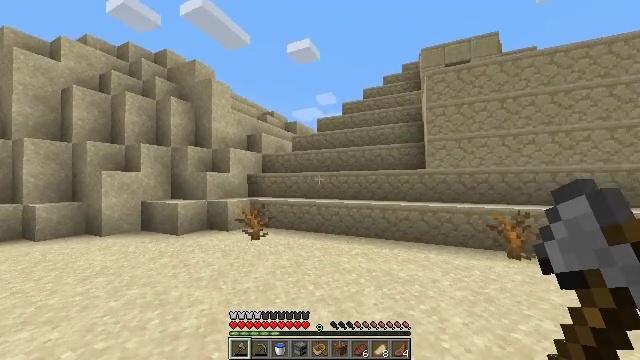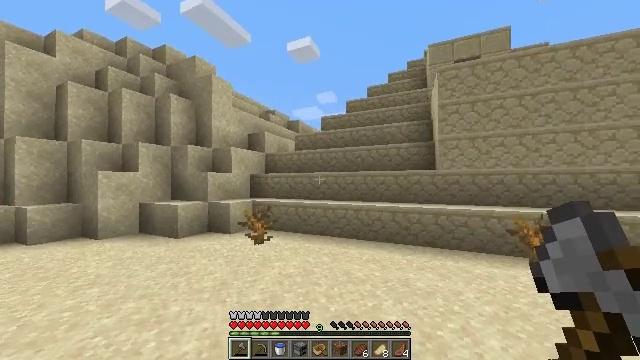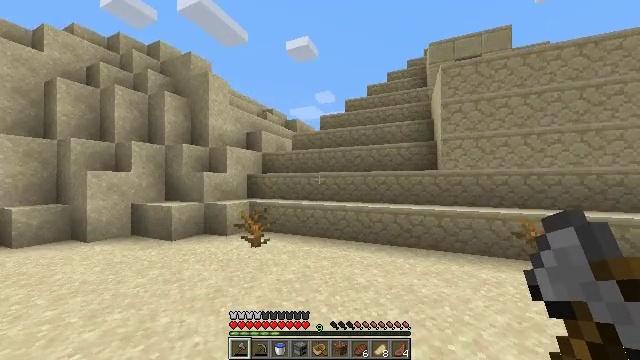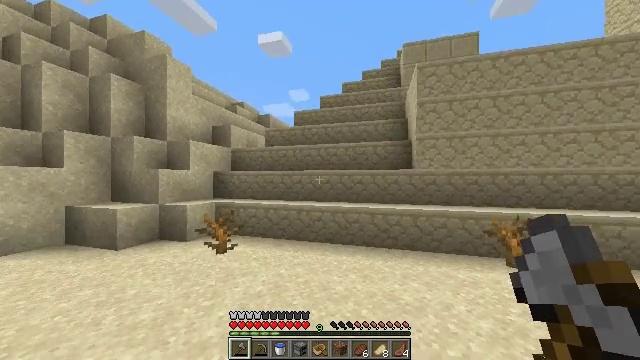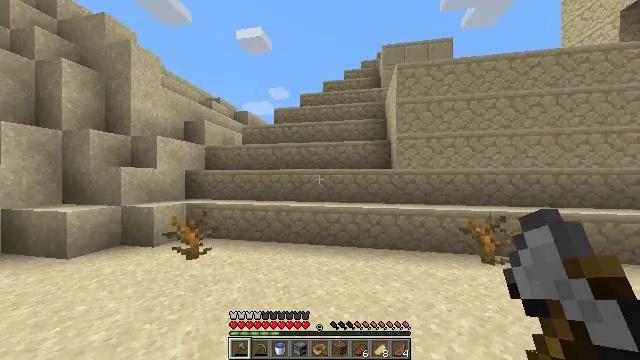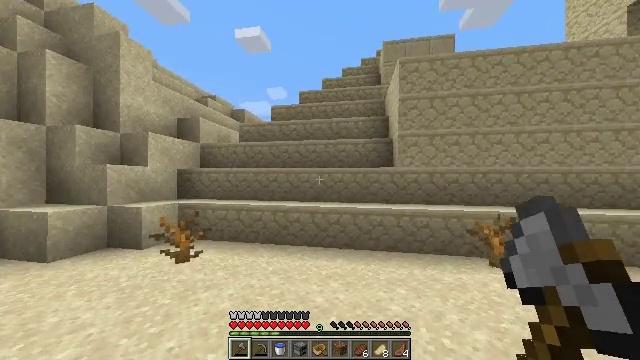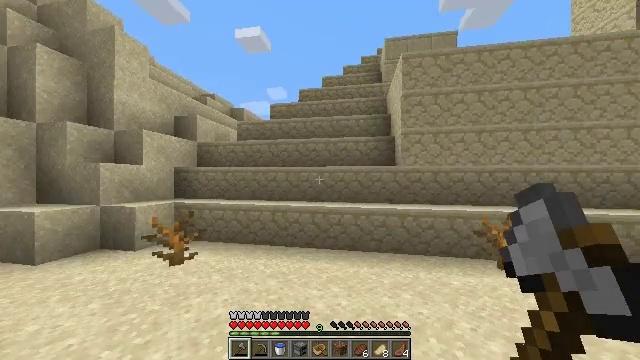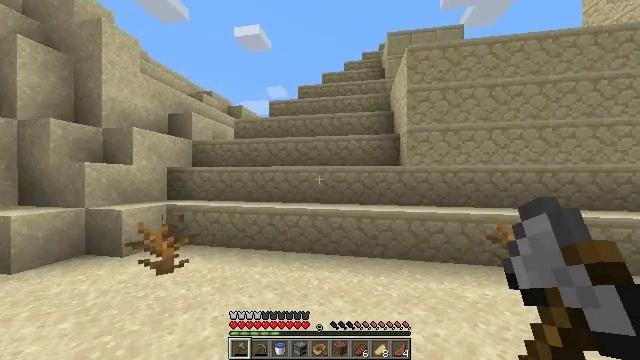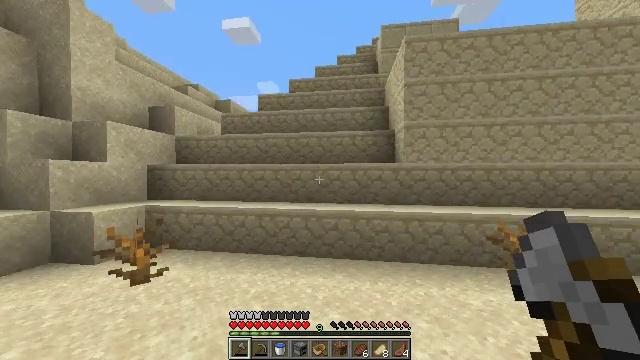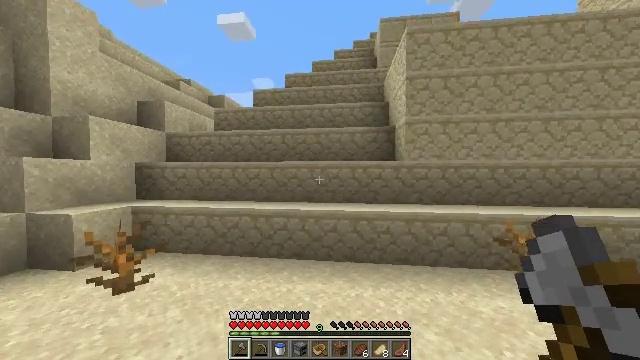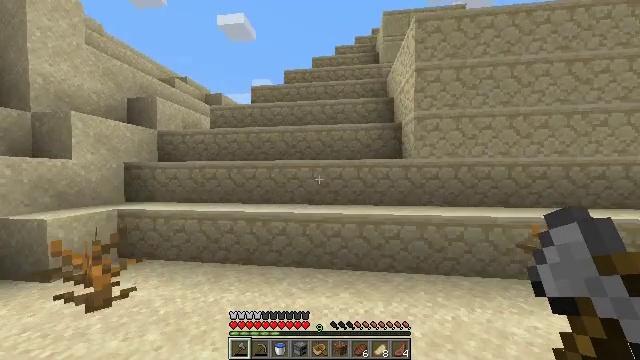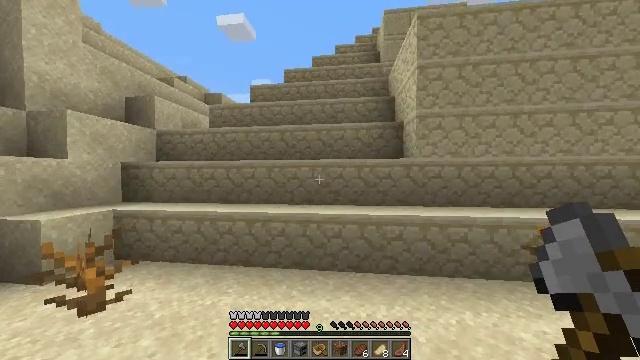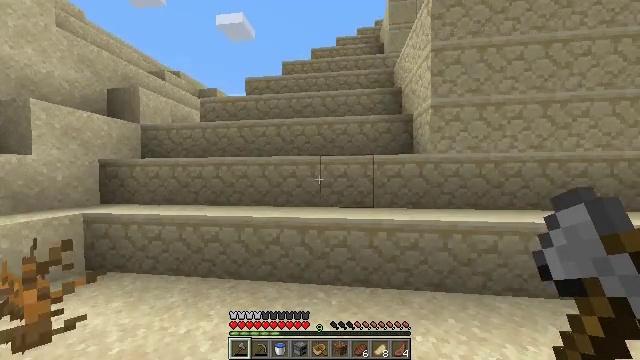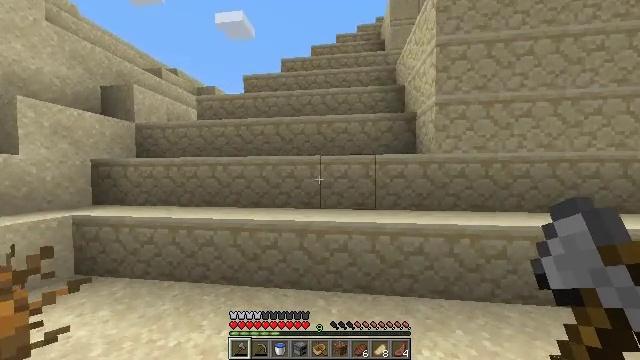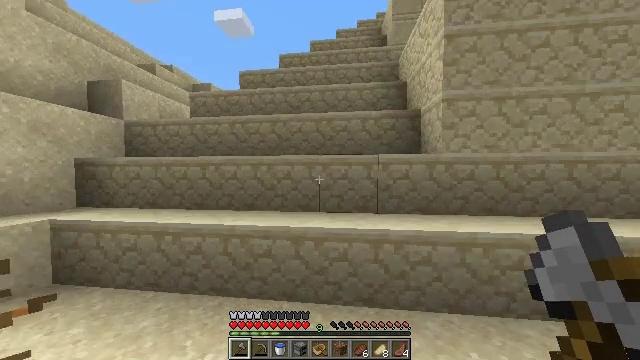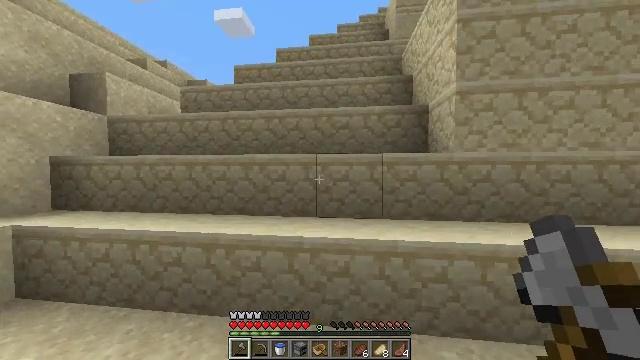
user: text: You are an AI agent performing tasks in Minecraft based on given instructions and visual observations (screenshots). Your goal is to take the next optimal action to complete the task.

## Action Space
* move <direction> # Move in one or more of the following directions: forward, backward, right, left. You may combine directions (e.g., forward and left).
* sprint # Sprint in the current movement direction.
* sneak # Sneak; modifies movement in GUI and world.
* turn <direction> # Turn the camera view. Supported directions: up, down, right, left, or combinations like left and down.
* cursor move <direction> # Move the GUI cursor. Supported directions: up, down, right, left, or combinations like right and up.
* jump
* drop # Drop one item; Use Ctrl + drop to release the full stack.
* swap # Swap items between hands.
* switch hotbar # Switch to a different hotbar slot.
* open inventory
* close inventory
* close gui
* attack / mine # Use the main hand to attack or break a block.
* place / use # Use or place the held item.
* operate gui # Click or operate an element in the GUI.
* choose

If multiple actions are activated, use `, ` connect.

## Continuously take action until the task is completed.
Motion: motion action
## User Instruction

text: Remove blue terracotta to use elsewhere.
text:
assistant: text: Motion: move forward
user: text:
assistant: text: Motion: move forward
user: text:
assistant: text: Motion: move forward, turn right
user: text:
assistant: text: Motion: move forward, turn right
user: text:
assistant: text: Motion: move forward
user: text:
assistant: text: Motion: move forward
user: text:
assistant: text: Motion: move forward
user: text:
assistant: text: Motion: move forward, turn right
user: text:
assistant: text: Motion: move forward
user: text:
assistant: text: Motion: move forward
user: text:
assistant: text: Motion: move forward
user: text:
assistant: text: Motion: move forward
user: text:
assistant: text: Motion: move forward
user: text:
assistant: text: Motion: move forward
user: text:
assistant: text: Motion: move forward
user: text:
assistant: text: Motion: move forward, jump
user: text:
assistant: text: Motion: move forward, jump
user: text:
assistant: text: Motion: move forward, jump
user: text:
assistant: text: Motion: move forward, jump
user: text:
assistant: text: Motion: move forward, turn right, jump
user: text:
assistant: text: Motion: move forward, turn right, jump
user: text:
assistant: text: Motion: move forward, turn right, jump
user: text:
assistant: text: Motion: move forward, turn right, jump
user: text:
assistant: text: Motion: move forward, jump
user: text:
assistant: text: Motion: move forward, turn right, jump
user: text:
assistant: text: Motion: move forward, turn right, jump
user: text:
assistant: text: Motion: move forward, jump
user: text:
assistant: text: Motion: move forward, jump
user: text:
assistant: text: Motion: move forward, jump
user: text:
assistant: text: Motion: move forward, jump